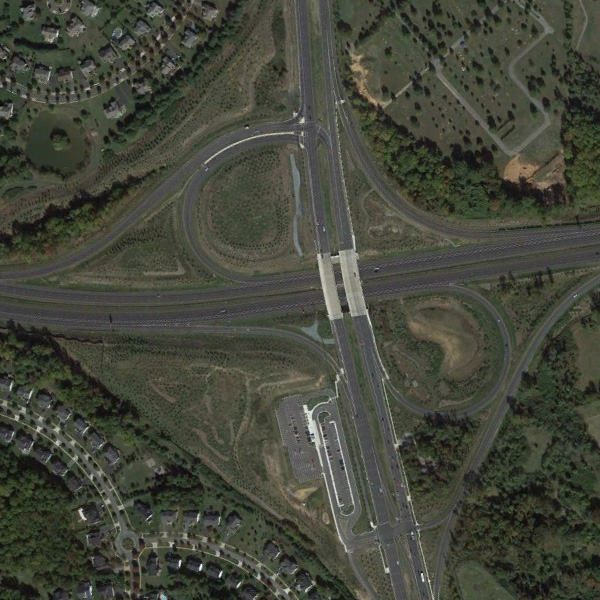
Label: Viaduct